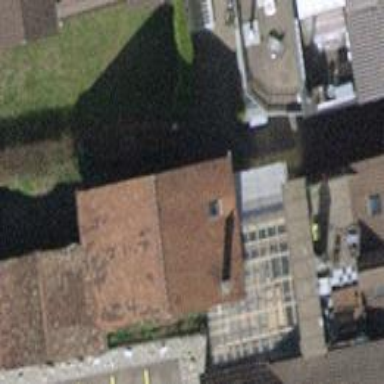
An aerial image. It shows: Shed.